Current action and preconditions to check: trajectory_clear

Your task: For each precondition in the list above, predict whether it will hold at this action.

Consider the current scene as observed from the mobile robot's camera, and analyze the predicted future states of all dynamic agents (e.g., people, animals, vehicles, or any moving entities) within the NEXT SECOND.

IMPORTANT: Only answer "very likely" if you are absolutely certain—based on strong, clear evidence—that a dynamic agent will violate the precondition in the predicted future state. Do NOT answer "very likely" for unlikely, ambiguous, or low-probability risks.

Ask yourself for each precondition: Is there a high probability, with clear and convincing evidence, that the predicted future states of any dynamic agent will interfere with the predicted future state of the currently executing action within the NEXT SECOND, causing that precondition to fail?

Assess the risk level based on these predictions. Use "likely" or "very likely" if motions create a clear risk of interference.

Use "neutral" or "improbable" if agents are nearby but their predicted paths are clearly diverging or non-conflicting.

Failure Risk Categories: "very improbable", "improbable", "neutral", "likely", "very likely"

Answer Format: Output ONLY the probability_of_failure value from these categories: "very improbable", "improbable", "neutral", "likely", "very likely"

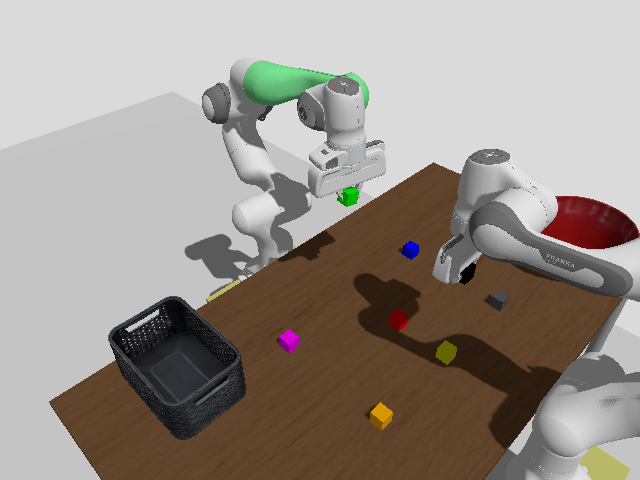

Answer: very improbable